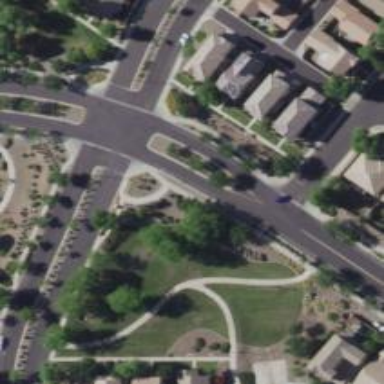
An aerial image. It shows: Asphalt road in residential area.